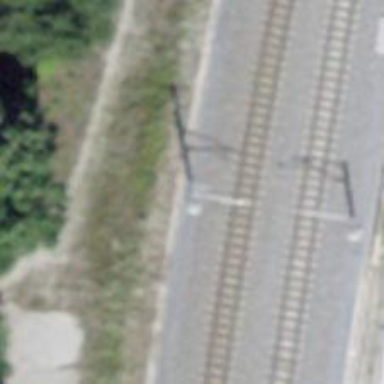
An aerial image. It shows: Catenary mast for power lines.